Question: The documentation says Notification.Builder is Added in API level 11.
Why I get this lint error?
> Call requires API level 16 (current min is 14): android.app.Notification.Builder#build
'''
notification = new Notification.Builder(ctx)
.setContentTitle("Title").setContentText("Text")
.setSmallIcon(R.drawable.ic_launcher).build();
'''
Manifest:
'''
<uses-sdk
android:minSdkVersion="14"
android:targetSdkVersion="17" />
'''
Am I missing something?
Correct me if I am wrong but the API is added in level 11, right?
<URL>
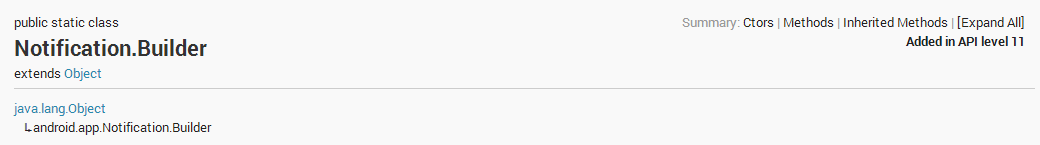
Answer: <URL>. So use
'''
notification = new Notification.Builder(ctx)
.setContentTitle("Title").setContentText("Text")
.setSmallIcon(R.drawable.ic_launcher).getNotification();
'''